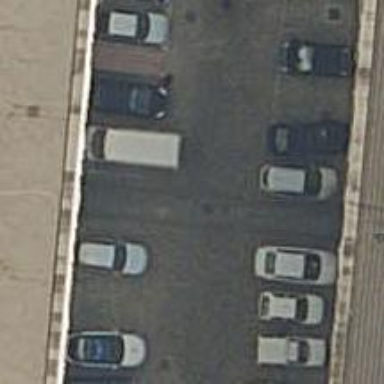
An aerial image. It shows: Road serving as parking aisle.